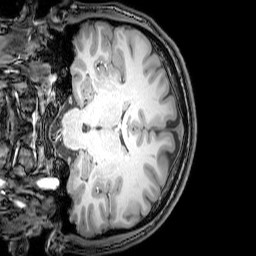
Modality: T1w
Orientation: coronal
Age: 20
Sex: male
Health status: healthy
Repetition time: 0.081 s
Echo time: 0.037 s